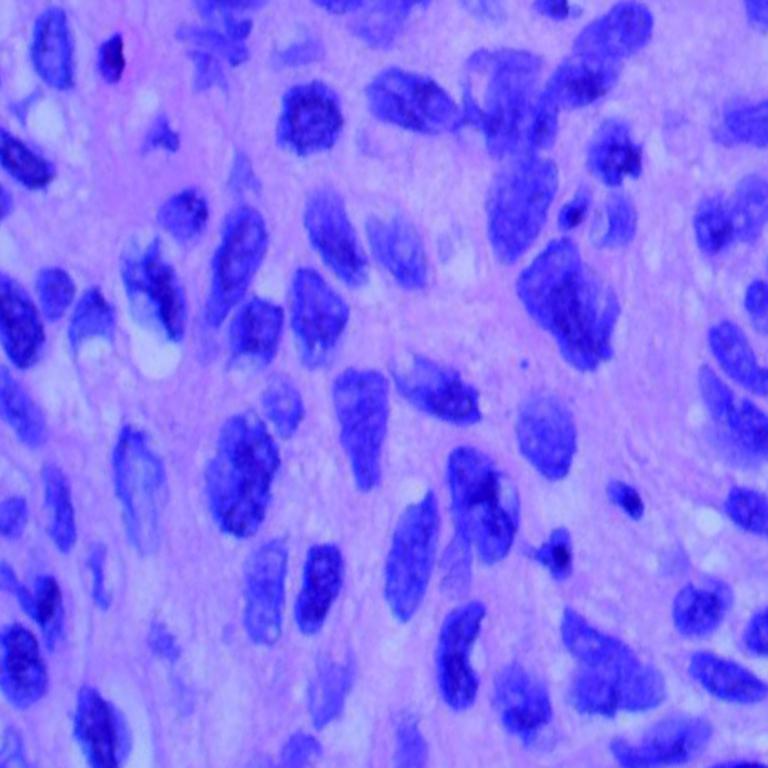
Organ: lung
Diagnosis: squamous carcinomas